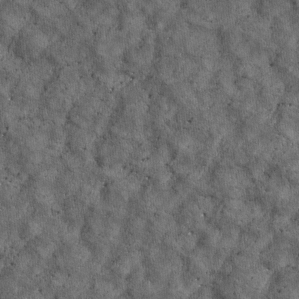
Label: non_frost